Aerial crown-view tile of a tropical tree (Barro Colorado Island, Panama), acquired 20250414:
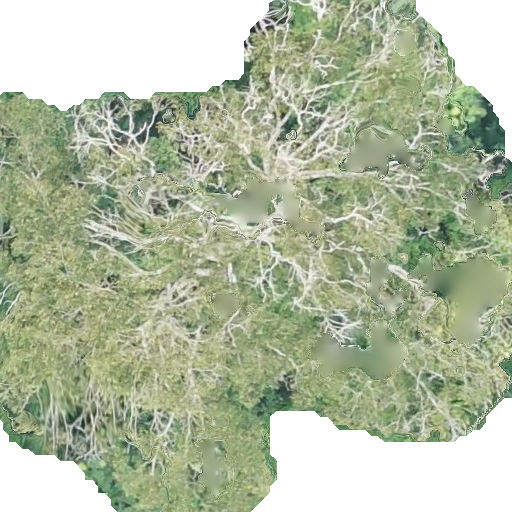
Species: Dipteryx oleifera
GBIF accepted scientific name: Dipteryx oleifera
Crown area: 339.508 m²